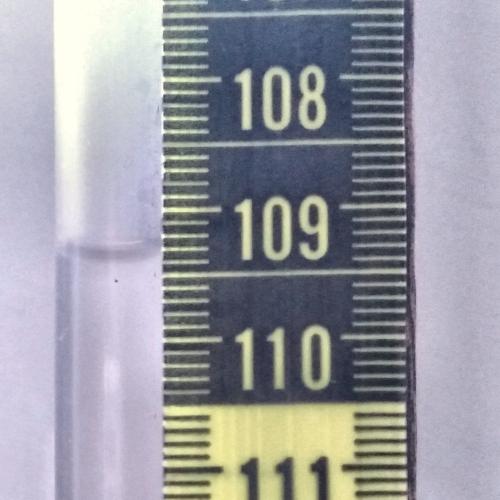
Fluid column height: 109.3 cm